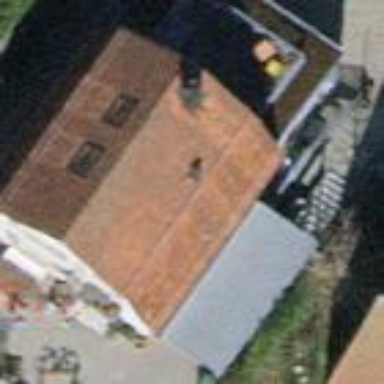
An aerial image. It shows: Building with tiled roof.